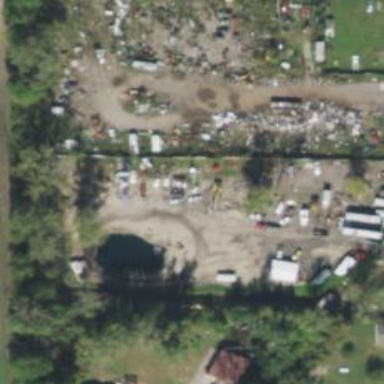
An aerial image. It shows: Industrial area designated as scrap yard.